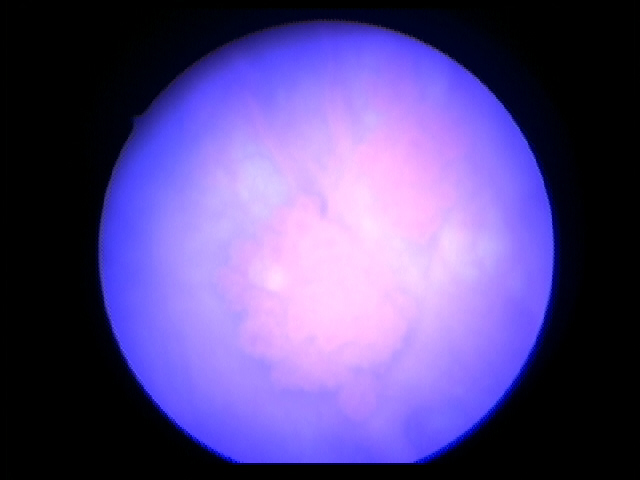
Modality: BLC
Class: Malignant
Subclass: LowGradePapillary
Lesion: L1
Stage: Ta
Morphology: Papillary
Bladder cancer association: Yes